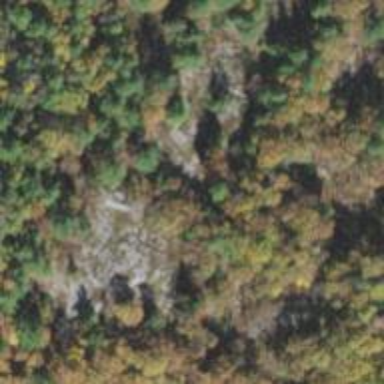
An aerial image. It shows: Landscape of bare rock.